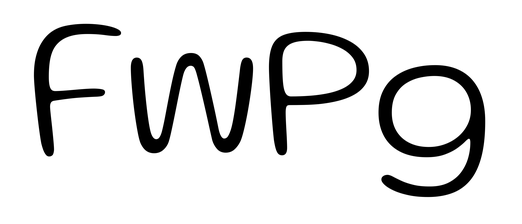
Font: Gluten_ExtraLight